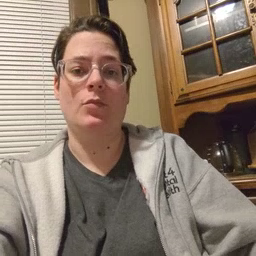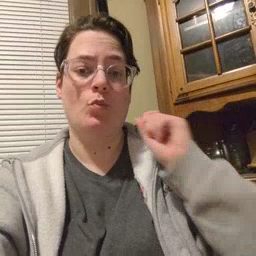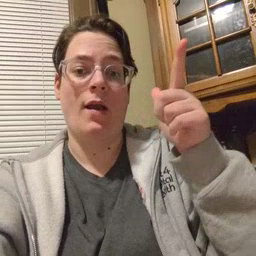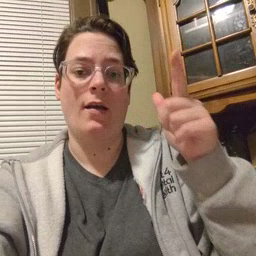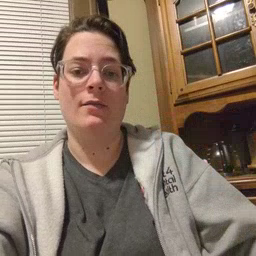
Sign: wake